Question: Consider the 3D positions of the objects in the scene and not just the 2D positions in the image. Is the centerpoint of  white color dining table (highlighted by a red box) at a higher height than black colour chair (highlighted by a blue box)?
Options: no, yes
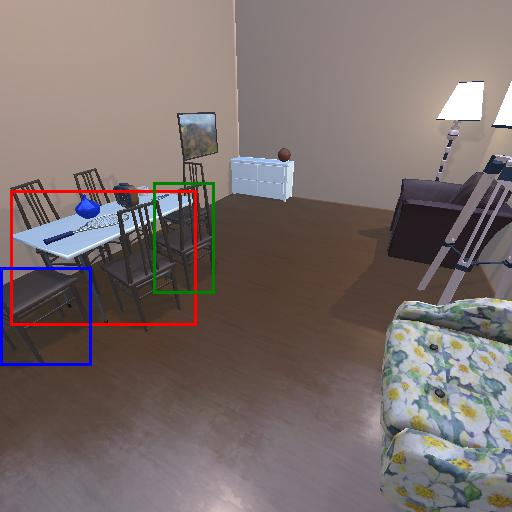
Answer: no